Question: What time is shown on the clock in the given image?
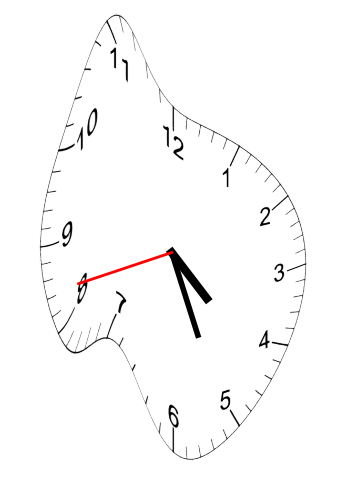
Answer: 04:25:42